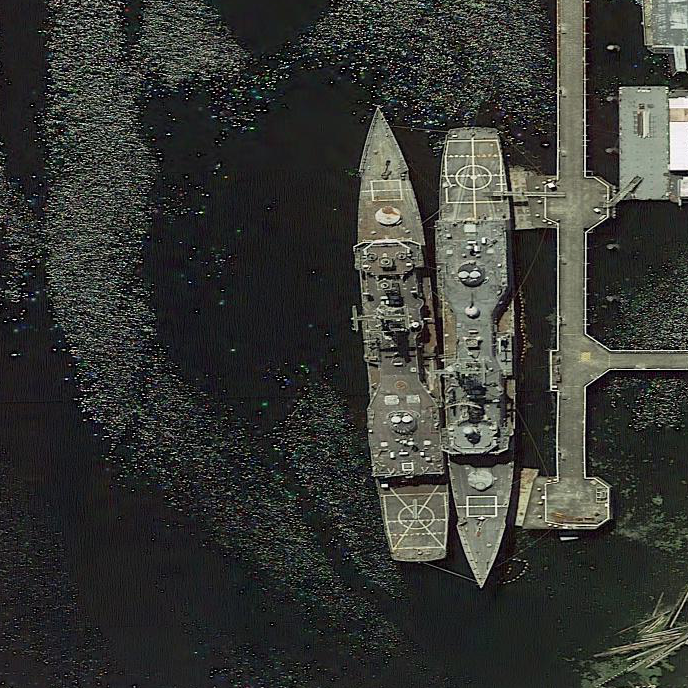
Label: cruiser